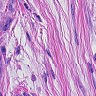
Metastatic tissue present: yes